Question: >
<URL>
Is there a way to remove the blue outlining when a button is pressed/was pressed/is active?
Here is a screenshot:

Is there any way to hide it? I am using C# and winforms.
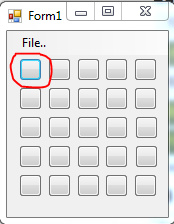
Answer: Amalgamating the answers from the duplicate question
'''
public class NoFocusCueButton : Button
{
public NoFocusCueButton() : base()
{
InitializeComponent();
this.SetStyle(ControlStyles.Selectable, false);
}
protected override bool ShowFocusCues
{
get
{
return false;
}
}
}
'''